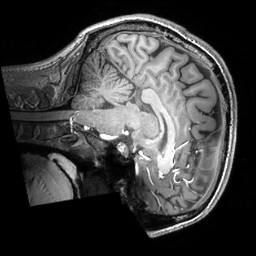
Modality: T1w
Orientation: sagittal
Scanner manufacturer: philips
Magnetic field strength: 7 T
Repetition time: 0.008 s
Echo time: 0.001974 s